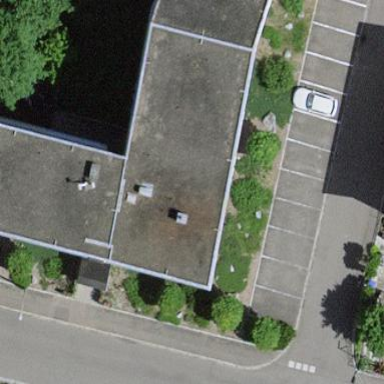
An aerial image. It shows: Hotel building.